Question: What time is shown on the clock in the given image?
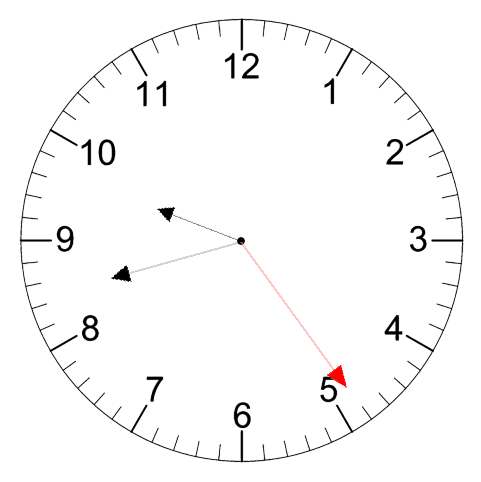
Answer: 09:42:24